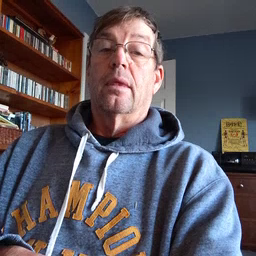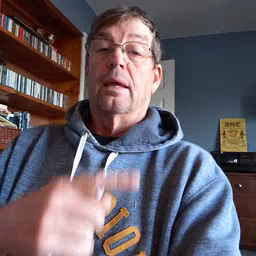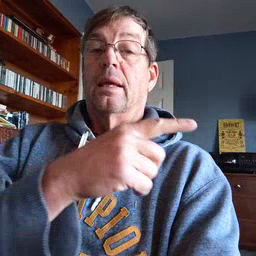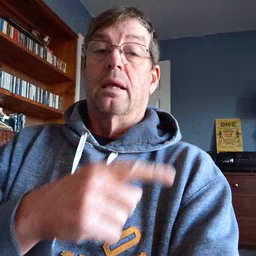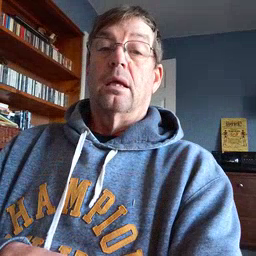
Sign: hesheit